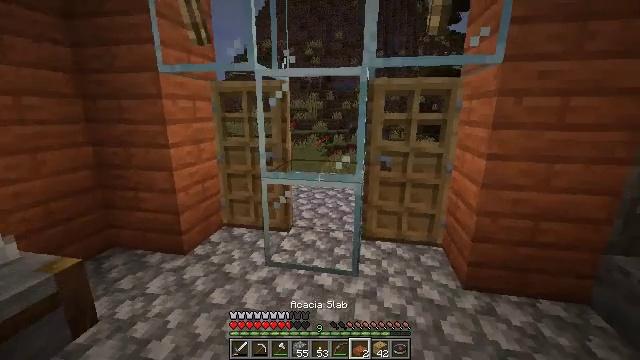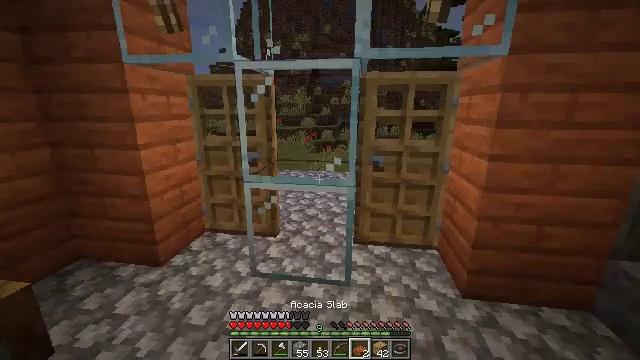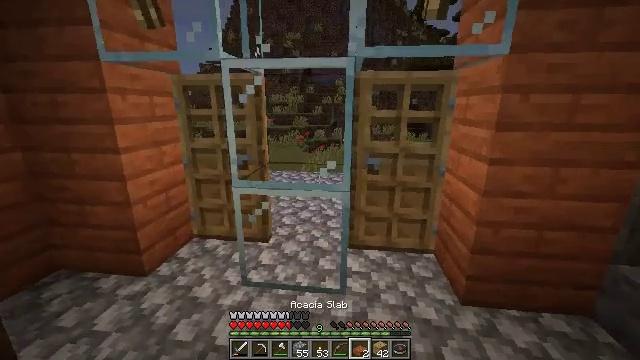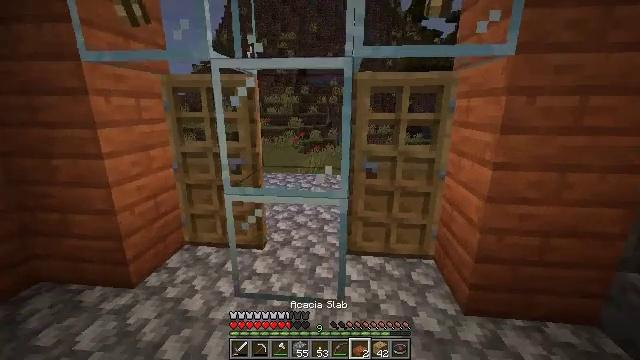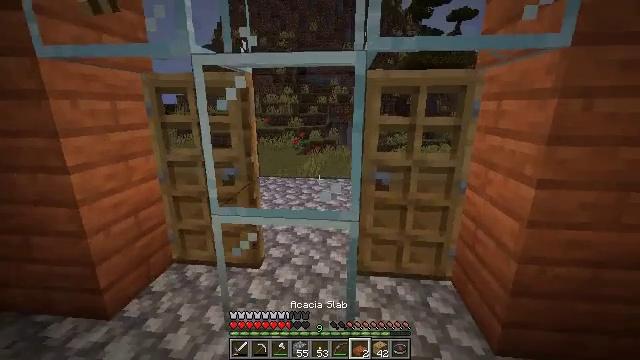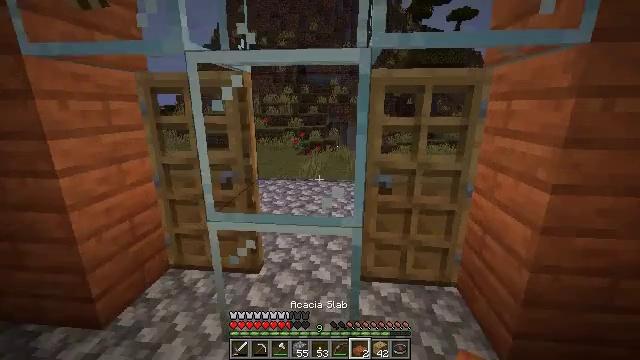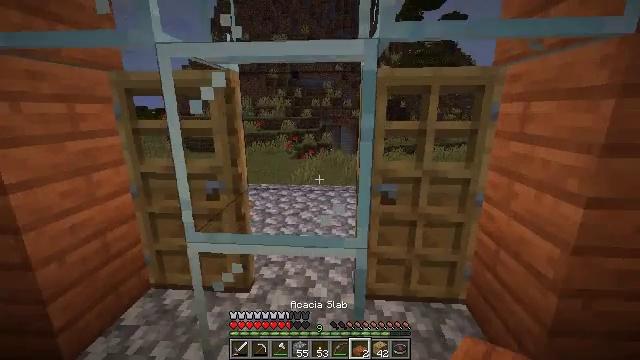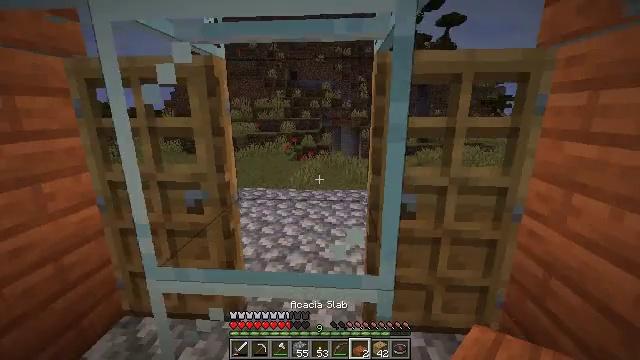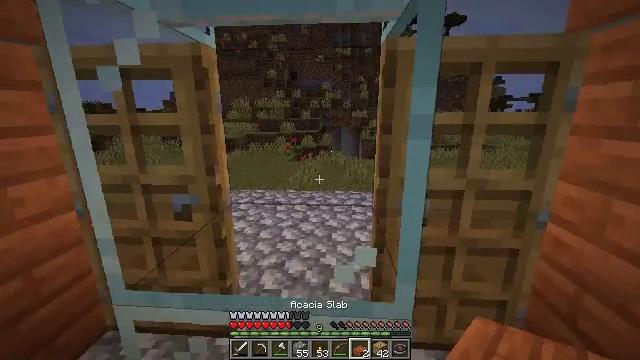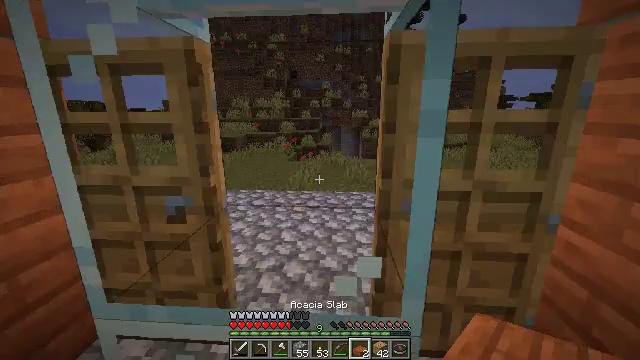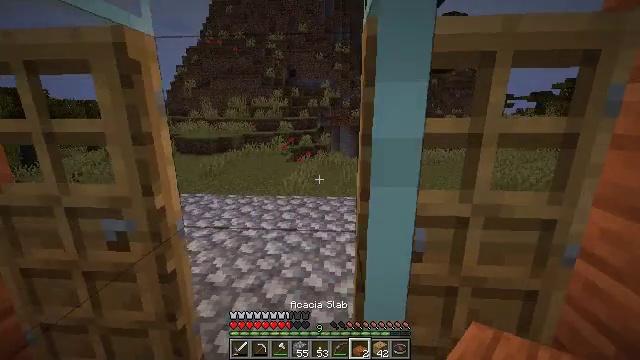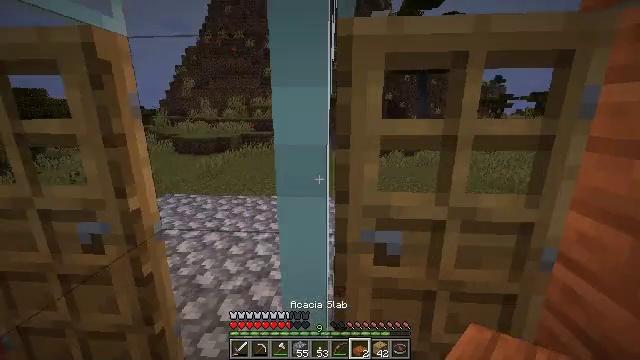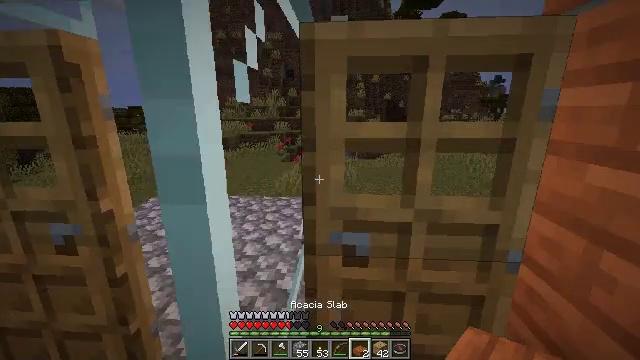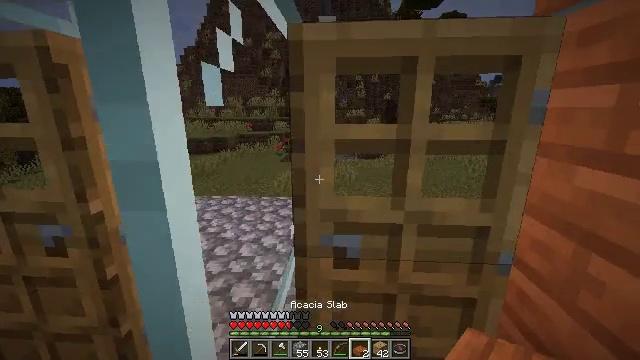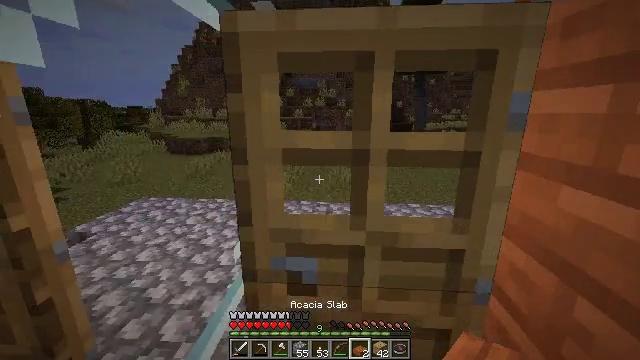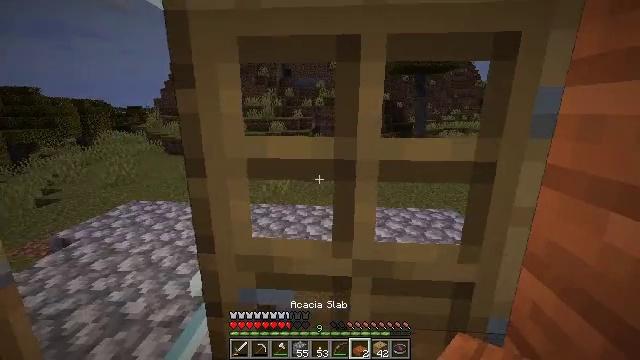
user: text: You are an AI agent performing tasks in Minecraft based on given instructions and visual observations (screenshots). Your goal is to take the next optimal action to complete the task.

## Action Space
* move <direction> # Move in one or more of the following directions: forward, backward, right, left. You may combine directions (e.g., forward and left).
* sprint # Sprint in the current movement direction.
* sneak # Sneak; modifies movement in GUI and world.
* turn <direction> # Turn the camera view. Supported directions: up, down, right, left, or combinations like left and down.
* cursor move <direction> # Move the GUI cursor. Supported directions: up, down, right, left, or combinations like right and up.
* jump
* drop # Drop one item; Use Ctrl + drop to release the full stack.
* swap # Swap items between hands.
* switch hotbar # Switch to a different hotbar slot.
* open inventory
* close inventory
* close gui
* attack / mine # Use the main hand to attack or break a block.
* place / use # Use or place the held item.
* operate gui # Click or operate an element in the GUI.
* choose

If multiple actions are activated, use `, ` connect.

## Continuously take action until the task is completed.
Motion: motion action
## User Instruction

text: Use acacia planks to craft an acacia slab.
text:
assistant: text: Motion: move forward, turn right
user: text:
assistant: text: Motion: move forward, turn right
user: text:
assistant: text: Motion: move forward, turn right
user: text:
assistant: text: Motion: move forward
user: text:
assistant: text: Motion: move forward
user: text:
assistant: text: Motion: move forward, turn right
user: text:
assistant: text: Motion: move forward
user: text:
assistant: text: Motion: move forward
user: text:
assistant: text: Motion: move forward and move right
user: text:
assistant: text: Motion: move forward and move right
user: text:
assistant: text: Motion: move forward and move right
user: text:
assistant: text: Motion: move forward and move right
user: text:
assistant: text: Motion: move forward and move right
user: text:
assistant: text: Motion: move forward
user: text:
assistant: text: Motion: move forward
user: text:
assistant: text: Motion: move forward
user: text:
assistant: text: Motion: move forward
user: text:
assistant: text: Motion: move forward, turn left and down
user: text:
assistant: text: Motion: turn down
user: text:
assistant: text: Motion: turn down
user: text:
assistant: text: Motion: no_op
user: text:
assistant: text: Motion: no_op
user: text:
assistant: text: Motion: no_op
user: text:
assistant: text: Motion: no_op
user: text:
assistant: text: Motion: no_op
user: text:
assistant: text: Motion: no_op
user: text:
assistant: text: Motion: no_op
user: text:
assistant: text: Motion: no_op
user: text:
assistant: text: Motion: no_op
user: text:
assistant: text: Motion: move back, turn left